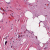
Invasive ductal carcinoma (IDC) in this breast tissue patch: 0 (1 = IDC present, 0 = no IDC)